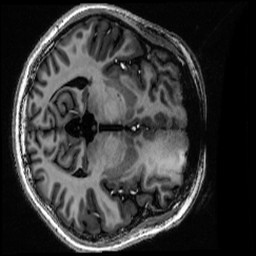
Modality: MP2RAGE
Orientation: axial
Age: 20
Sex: female
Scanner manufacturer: siemens
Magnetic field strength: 6.98 T
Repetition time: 6 s
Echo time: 0.00283 s